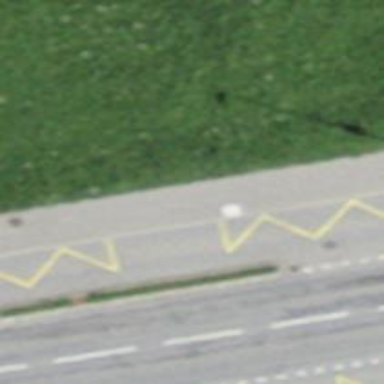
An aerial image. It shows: Bus stop with platform for public transport.